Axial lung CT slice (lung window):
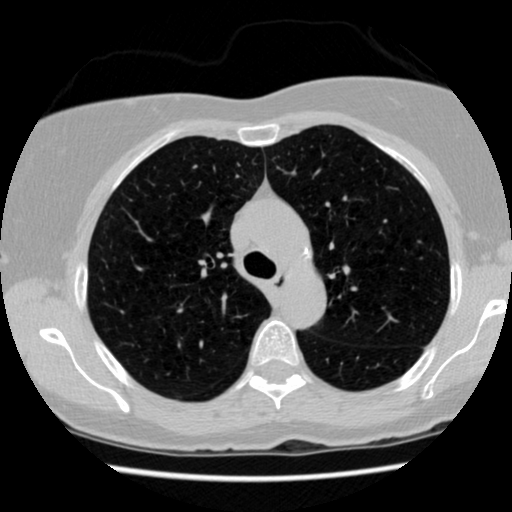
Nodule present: no